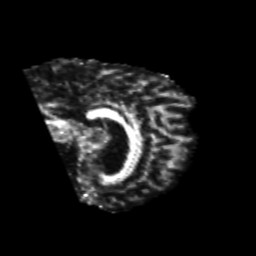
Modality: FA
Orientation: sagittal
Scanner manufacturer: siemens
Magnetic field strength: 3 T
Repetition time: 6.8 s
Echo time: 0.093 s